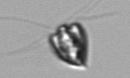
Label: Pyramimonas_longicauda